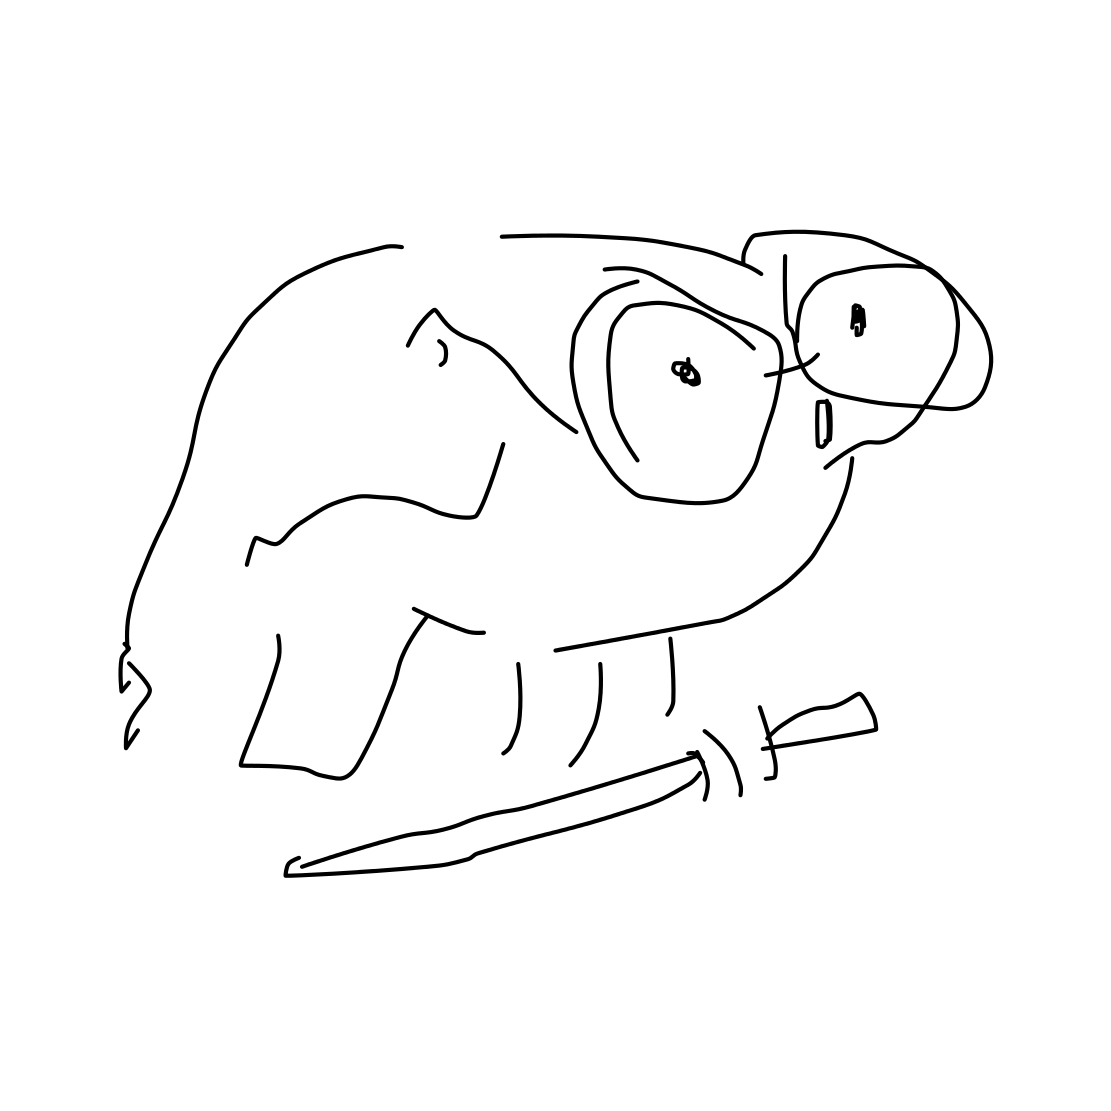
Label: owl